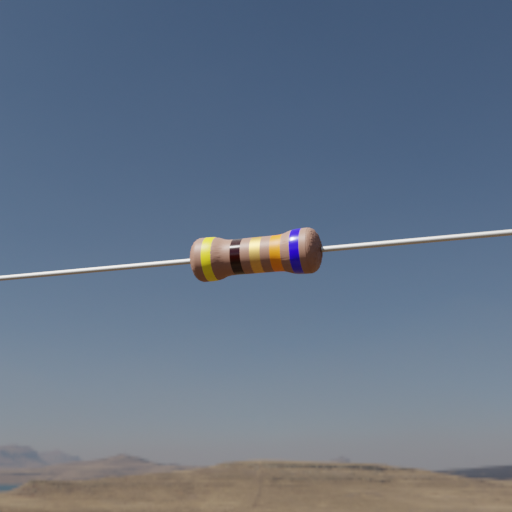
Resistor colour bands (in order): yellow, black, gold, orange, blue